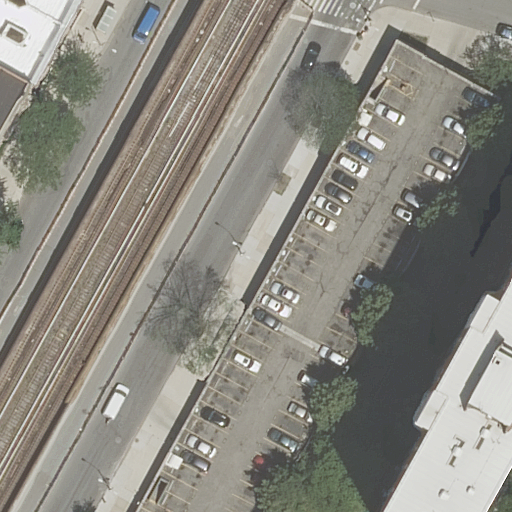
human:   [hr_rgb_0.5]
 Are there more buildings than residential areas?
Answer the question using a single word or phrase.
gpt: yes

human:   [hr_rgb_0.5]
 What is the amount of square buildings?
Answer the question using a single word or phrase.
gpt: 0

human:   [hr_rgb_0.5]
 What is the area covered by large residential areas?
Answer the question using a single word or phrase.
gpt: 10538m2

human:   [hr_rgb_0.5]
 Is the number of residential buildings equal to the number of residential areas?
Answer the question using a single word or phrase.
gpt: no

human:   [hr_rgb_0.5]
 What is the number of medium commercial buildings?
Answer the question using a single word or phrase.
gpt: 0

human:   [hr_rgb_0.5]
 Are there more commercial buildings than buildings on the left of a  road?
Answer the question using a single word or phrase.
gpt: no

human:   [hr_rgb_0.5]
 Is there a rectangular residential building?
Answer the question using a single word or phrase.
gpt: yes

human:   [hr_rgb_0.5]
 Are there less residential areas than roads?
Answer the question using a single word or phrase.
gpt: yes

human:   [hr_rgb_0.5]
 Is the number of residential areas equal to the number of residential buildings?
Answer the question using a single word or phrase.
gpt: no

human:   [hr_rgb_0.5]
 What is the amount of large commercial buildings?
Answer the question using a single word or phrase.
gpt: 0

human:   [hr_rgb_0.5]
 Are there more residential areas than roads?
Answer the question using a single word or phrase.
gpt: no

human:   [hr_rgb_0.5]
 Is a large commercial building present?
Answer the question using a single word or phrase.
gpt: no

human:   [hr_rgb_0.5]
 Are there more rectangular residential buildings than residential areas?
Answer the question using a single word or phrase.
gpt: yes

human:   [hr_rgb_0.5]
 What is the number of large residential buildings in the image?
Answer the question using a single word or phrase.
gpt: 2

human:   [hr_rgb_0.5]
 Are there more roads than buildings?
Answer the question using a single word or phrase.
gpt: no

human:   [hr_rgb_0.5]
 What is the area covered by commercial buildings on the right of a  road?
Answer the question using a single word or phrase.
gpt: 0m2

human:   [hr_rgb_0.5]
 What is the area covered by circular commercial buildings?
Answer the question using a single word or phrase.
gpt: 0m2

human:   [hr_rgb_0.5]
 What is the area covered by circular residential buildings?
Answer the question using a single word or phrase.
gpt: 0m2

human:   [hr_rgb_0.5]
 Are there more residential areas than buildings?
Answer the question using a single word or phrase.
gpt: no

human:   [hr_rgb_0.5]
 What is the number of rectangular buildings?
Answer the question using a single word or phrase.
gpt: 3

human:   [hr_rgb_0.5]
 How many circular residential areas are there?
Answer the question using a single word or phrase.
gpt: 0

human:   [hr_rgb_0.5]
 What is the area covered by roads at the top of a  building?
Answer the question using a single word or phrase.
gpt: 0m2

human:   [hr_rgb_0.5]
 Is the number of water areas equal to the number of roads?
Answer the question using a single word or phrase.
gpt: no

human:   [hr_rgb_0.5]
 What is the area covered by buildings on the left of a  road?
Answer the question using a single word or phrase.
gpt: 2613m2

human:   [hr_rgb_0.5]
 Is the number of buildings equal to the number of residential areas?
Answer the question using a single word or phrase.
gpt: no

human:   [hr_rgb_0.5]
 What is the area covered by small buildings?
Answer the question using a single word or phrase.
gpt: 77m2

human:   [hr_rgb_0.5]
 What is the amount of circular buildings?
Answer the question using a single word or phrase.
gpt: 0

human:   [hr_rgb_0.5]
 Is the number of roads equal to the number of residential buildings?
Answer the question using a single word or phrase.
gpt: no

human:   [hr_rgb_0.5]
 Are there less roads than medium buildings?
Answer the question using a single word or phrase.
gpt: no

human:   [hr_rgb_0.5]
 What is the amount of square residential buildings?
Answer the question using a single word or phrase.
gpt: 0

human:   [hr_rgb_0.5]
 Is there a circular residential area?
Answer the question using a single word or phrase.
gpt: no

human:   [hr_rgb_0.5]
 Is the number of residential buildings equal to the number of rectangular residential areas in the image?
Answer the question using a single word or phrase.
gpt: no

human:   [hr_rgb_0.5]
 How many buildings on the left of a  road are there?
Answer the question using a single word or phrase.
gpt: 4

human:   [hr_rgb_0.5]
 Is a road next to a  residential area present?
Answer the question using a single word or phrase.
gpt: yes

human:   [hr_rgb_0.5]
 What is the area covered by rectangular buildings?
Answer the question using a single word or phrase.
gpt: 2472m2

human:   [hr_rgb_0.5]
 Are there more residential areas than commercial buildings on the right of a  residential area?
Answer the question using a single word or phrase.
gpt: yes